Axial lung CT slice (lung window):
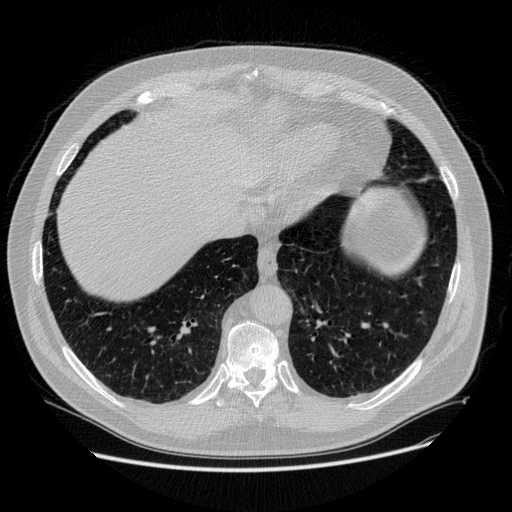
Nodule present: no